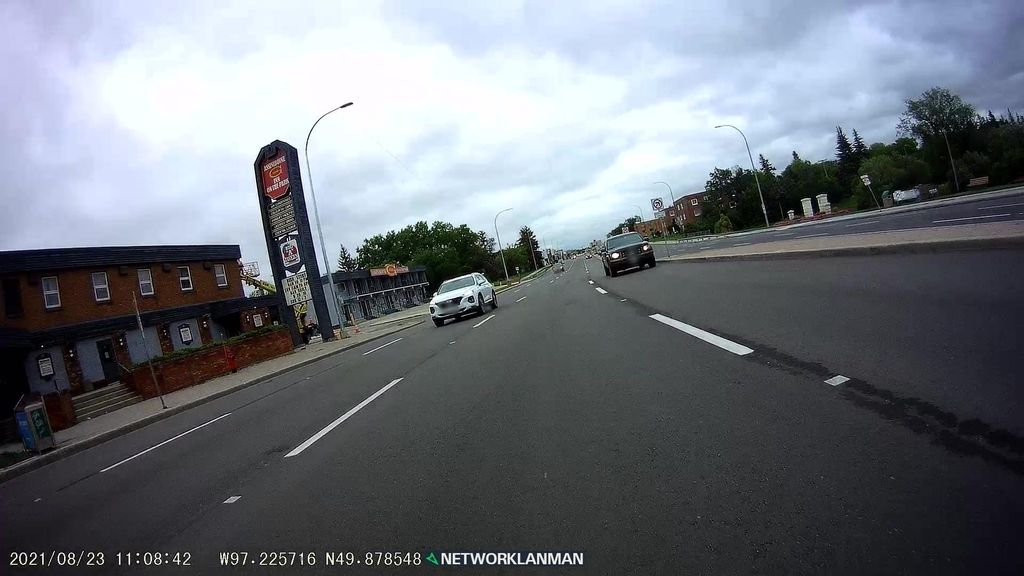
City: winnipeg